Question:
How to adjust the width and height of the tab in jsf 2 primefaces. Also please tel me how to control the text(color and font size) inside the tab? Thanks.
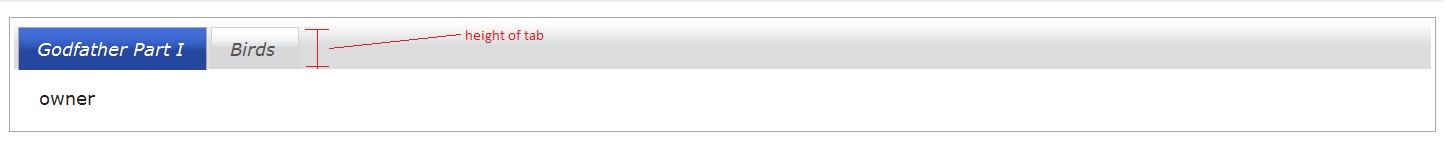
Answer: PrimeFaces uses the ThemeRoller CSS Framework. Go to the <URL> and create your own theme. Download the CSS file and include in your .xhtml pages.
'''
<link type="text/css" rel="stylesheet" href="resources/css/skin.css" />
'''
Add this to your web.xml so the default theme is not used:
'''
<context-param>
<param-name>primefaces.THEME</param-name>
<param-value>none</param-value>
</context-param>
'''
It is much easier to create a new theme then to figure which CSS rules to override to make the tabs look the way you want.
---
The <URL> and the CSS rules it uses.
The tab width changes depending on the length of the text and the height is determined by the font-size.
To increase font size override the following CSS to something like this:
'''
.ui-tabs {
font-size:1.3em;
}
'''